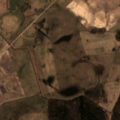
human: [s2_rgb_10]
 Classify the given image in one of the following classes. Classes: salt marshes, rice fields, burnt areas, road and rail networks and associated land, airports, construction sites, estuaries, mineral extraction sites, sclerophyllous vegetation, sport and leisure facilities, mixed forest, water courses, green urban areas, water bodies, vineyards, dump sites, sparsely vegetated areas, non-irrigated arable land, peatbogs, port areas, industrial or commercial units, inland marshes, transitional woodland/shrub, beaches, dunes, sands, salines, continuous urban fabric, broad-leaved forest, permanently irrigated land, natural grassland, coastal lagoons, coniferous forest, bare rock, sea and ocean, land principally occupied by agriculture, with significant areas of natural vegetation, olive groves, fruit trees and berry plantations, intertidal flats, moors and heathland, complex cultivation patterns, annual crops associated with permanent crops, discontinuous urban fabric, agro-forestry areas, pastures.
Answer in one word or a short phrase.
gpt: non-irrigated arable land, pastures, complex cultivation patterns, transitional woodland/shrub